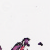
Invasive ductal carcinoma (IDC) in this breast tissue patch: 0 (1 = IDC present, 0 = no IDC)